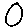
Label: circle